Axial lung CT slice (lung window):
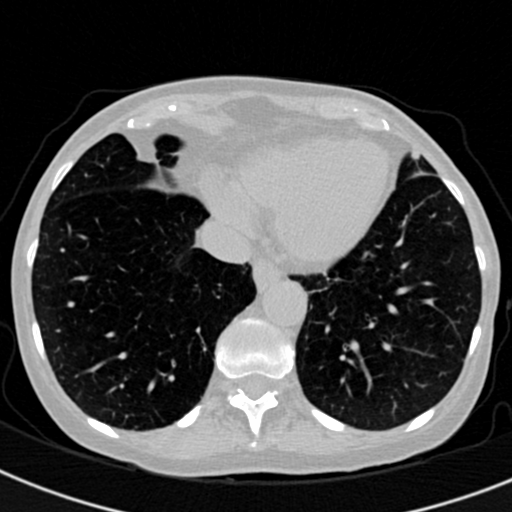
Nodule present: no